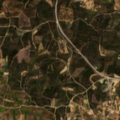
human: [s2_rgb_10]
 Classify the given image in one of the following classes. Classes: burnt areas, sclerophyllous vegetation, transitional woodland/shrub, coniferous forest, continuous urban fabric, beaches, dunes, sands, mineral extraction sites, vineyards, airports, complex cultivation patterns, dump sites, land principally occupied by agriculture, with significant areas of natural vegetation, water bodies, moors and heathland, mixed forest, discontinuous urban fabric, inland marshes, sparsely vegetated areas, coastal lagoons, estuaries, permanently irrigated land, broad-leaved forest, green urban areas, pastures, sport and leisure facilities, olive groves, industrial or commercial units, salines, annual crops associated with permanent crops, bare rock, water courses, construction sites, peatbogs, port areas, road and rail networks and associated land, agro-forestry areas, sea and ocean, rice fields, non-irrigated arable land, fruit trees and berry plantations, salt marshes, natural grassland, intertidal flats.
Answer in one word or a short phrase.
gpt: complex cultivation patterns, land principally occupied by agriculture, with significant areas of natural vegetation, moors and heathland, transitional woodland/shrub